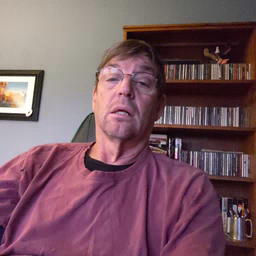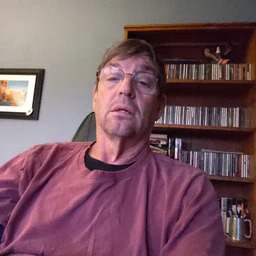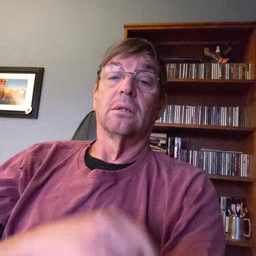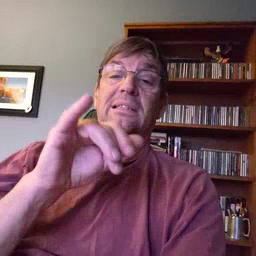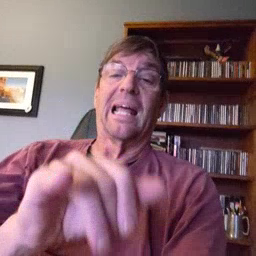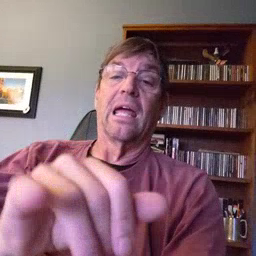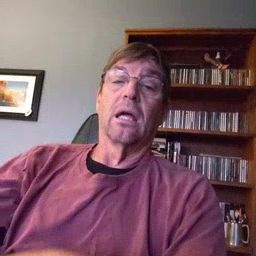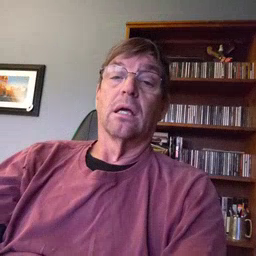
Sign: stay